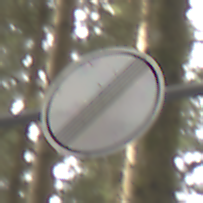
Verkehrszeichen: EndeSaemtlicherBegrenzungen
Umgebung: Outdoor, Nature
Tageszeit: MorningAfternoon
Wetter: Overcast
Licht: Natural
Jahreszeit: Winter
Kontrast: LowContrast